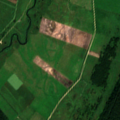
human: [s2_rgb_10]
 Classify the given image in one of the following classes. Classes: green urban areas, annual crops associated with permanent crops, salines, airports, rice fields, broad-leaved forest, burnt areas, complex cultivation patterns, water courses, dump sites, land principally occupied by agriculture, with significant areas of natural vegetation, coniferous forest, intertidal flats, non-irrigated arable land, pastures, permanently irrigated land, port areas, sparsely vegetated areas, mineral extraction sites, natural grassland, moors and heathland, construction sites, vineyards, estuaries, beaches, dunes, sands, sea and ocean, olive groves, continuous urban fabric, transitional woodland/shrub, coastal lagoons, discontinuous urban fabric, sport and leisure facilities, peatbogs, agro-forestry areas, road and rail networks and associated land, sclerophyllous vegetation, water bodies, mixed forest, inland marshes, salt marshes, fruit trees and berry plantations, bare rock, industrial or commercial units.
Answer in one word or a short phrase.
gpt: pastures, coniferous forest, transitional woodland/shrub